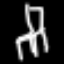
Label: chair